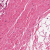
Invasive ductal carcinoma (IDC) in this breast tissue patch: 0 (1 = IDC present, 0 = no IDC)